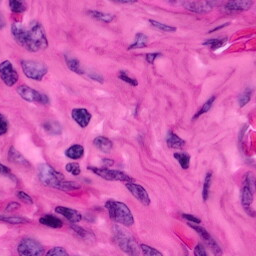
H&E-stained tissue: Pancreatic